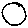
Label: circle